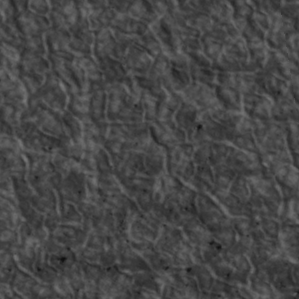
Label: non_frost